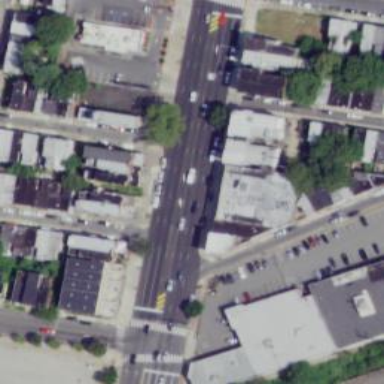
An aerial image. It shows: Unmarked crossing on the road.